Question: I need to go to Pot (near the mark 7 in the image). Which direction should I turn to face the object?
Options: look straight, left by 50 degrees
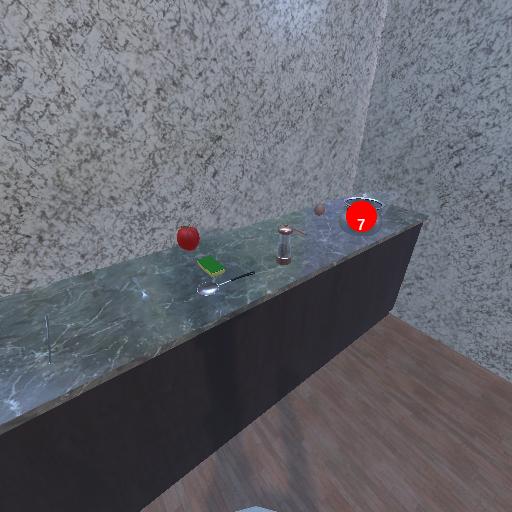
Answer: look straight